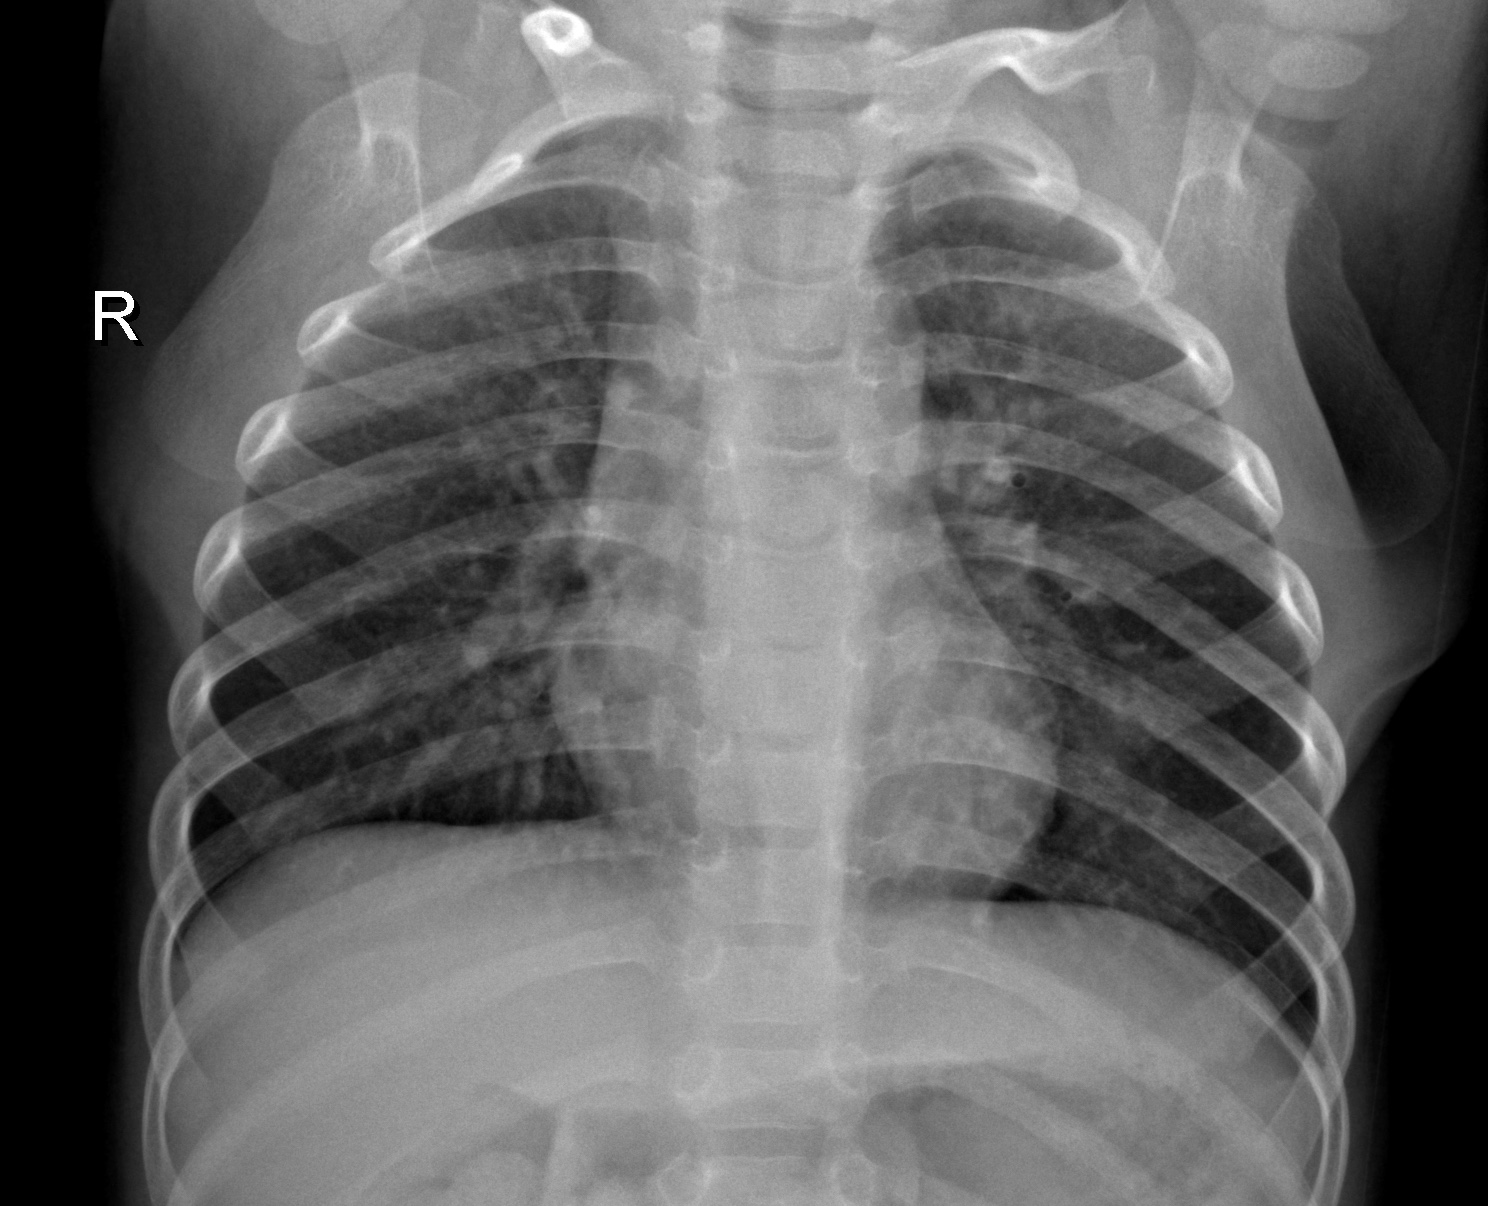
Diagnosis: NORMAL